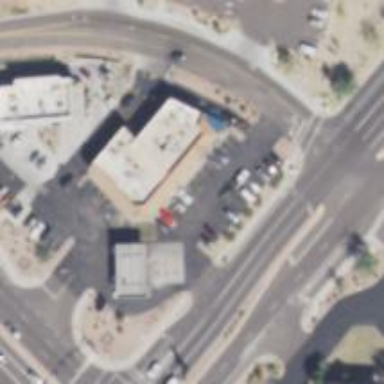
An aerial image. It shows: Convenience shop.